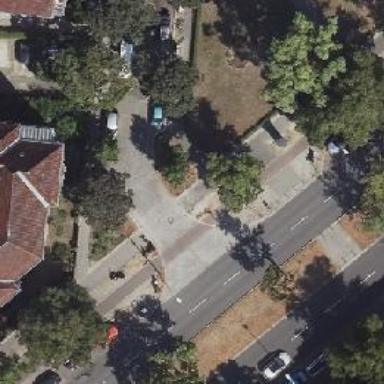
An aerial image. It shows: Residential road with sidewalks on both sides. The surface of the right sidewalk is made of sett.